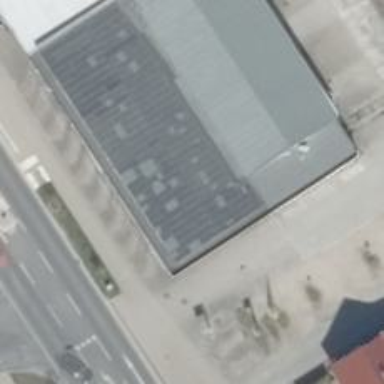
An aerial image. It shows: Car shop.